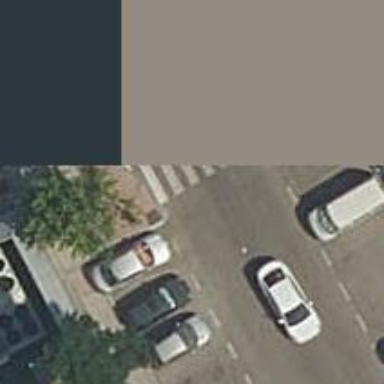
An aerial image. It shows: Marked crossing on the road.